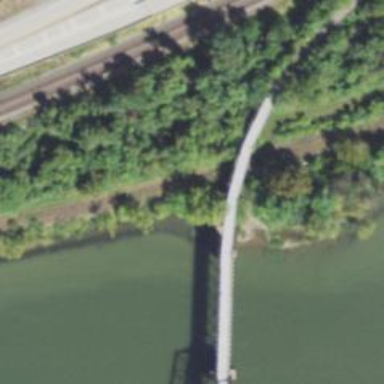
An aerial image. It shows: Abandoned railway bridge over cycleway road.